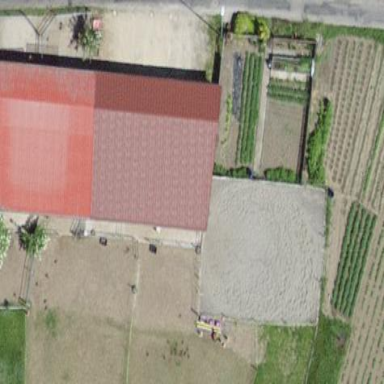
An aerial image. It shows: Farm auxiliary building.